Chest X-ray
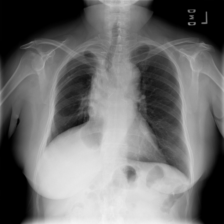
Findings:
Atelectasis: negative
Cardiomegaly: negative
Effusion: negative
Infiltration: negative
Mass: positive
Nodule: negative
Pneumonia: negative
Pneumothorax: negative
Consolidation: negative
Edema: negative
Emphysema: negative
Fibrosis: negative
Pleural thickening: negative
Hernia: negative